Field crop: maize
Growth stage: 2
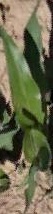
Species: maize